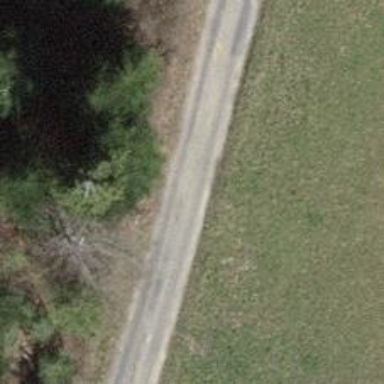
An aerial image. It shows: Unclassified road with no sidewalk.